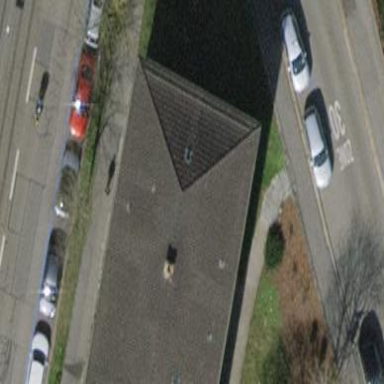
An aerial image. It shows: Hipped-roof building with apartments.